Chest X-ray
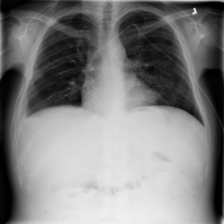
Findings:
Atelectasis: negative
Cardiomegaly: negative
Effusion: positive
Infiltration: negative
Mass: negative
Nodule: negative
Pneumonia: negative
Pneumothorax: negative
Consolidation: negative
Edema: negative
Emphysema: negative
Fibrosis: negative
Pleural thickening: negative
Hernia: negative